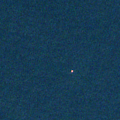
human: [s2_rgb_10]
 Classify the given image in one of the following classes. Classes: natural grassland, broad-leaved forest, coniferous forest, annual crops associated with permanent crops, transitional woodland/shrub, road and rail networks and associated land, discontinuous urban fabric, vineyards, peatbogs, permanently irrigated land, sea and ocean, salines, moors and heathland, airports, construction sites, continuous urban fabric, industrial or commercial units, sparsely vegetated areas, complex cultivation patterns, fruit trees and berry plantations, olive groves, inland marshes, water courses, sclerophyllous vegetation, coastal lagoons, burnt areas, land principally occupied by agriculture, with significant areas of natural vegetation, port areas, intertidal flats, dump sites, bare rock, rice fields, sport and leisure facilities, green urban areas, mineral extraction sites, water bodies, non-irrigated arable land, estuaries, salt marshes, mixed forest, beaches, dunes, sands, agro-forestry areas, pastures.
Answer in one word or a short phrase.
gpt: sea and ocean